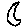
Label: moon